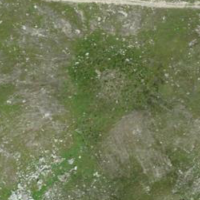
EUNIS habitat code: 31
Species observed at this site:
Oenanthe oenanthe
Phoenicurus ochruros